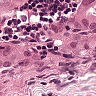
Metastatic tissue present: yes